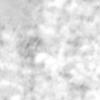
Label: no_change